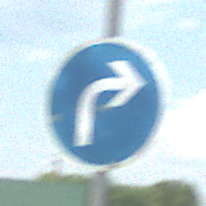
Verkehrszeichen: VorgeschriebeneFahrtrichtungRechts
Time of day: MorningAfternoon
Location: Outdoor (Nature)
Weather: PartlyCloudy
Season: NotSpecified
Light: Natural